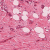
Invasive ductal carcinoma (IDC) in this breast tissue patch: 1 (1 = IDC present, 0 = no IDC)